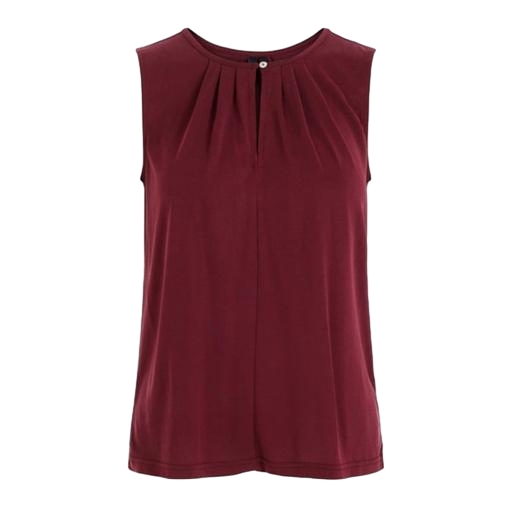
pleat-neck top, sleeveless pleat-neck top, polly pleat-front top, white background